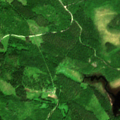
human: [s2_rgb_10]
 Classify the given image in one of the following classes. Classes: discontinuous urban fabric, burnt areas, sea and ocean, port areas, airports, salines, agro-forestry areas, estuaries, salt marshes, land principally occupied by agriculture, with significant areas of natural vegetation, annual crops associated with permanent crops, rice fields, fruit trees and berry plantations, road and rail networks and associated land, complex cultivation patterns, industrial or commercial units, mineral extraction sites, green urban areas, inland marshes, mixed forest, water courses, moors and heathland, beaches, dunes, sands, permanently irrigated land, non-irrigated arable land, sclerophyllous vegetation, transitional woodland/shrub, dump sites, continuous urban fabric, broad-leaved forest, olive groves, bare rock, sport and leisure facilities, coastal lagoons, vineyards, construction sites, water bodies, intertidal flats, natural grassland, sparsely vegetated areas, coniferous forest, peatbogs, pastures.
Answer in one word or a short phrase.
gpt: broad-leaved forest, mixed forest, transitional woodland/shrub, water bodies